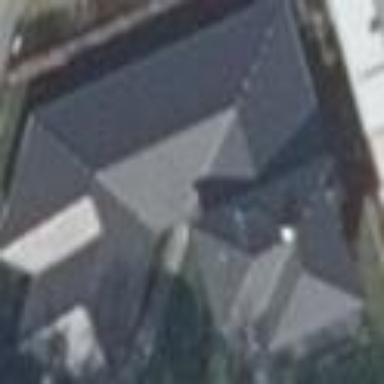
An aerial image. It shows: Building with hipped roof shape.